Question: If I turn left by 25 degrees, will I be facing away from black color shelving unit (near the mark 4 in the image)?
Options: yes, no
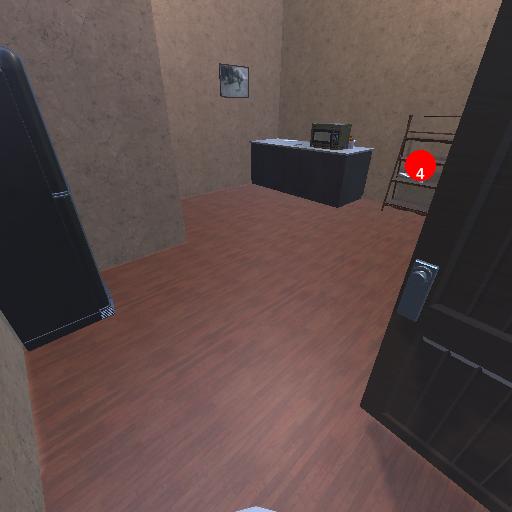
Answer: yes